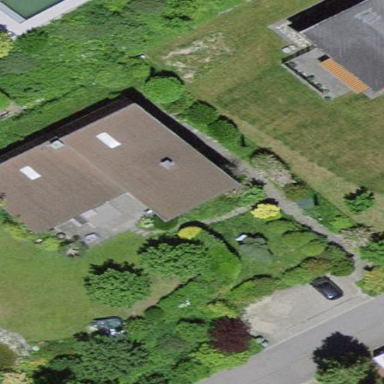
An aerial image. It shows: Detached building with saltbox roof shape.